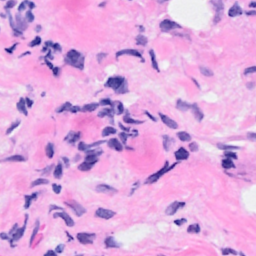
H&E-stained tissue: Breast